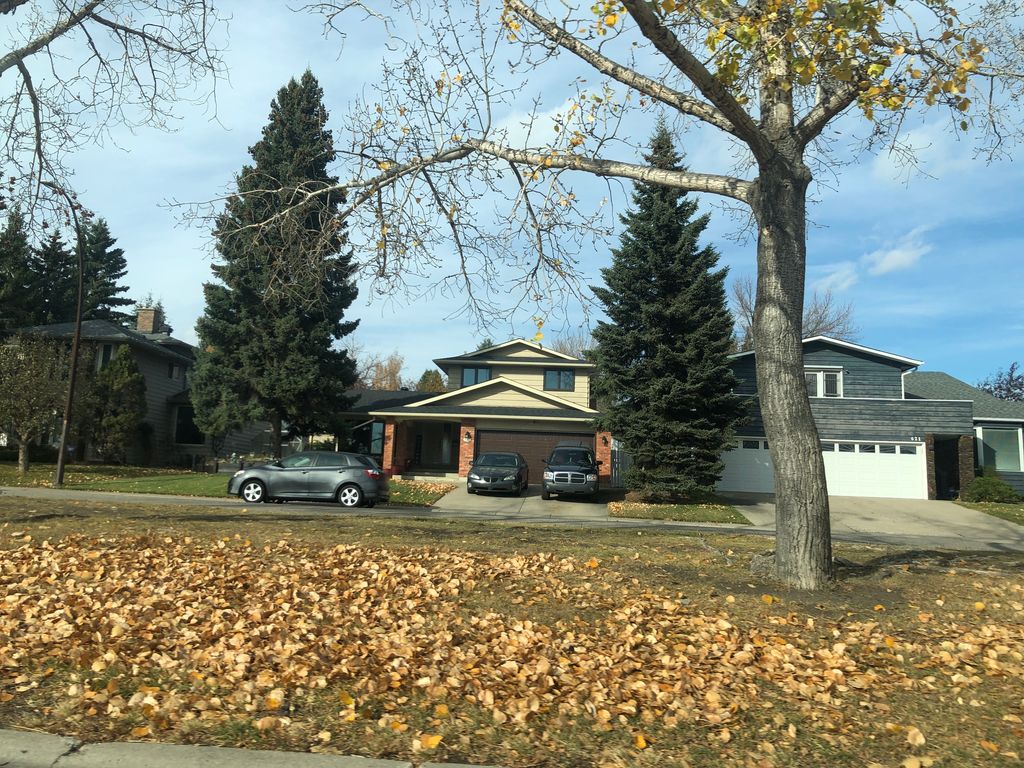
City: calgary